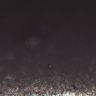
Metastatic tissue present: no